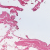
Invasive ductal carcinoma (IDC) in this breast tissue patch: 0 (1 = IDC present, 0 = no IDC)